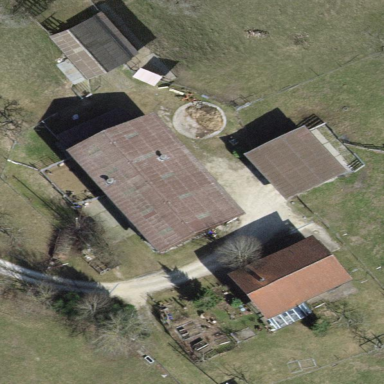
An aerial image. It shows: Farmyard area.